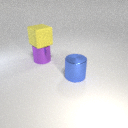
large purple metal cylinder below large yellow rubber cube